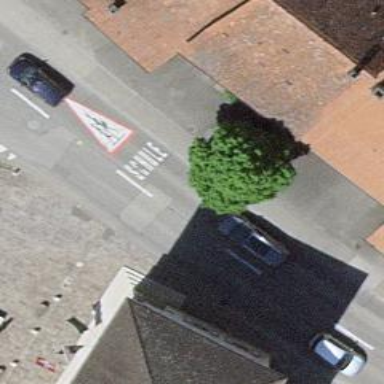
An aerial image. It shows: Secondary road.